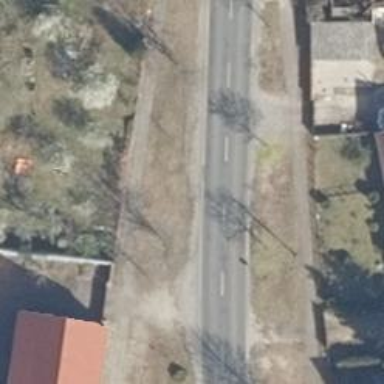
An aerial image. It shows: Secondary road with asphalt surface. There is sidewalk on the left side.